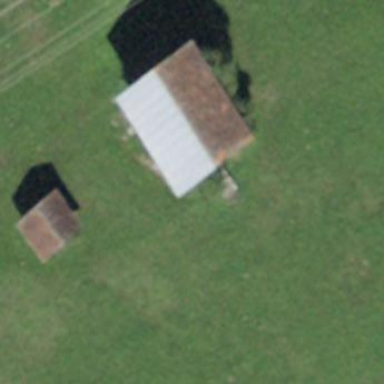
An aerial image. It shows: Farm auxiliary building.